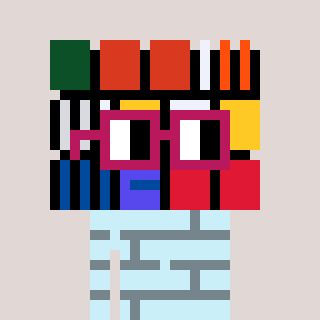
a pixel art character with square dark red glasses, a abstract-shaped head and a cold-colored body on a warm background